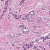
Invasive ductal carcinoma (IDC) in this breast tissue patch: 1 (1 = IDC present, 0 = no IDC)